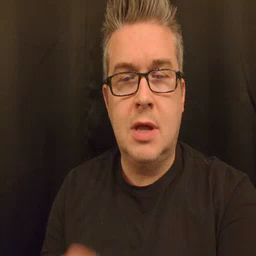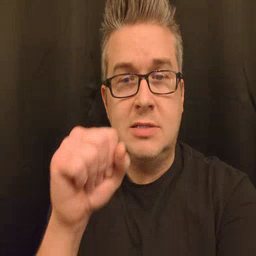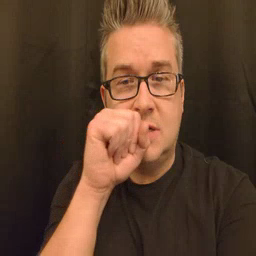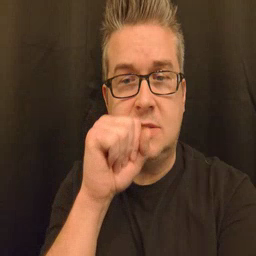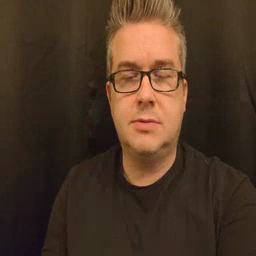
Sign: carrot